Question: I have written a relatively simple procedure which is meant to do the following:
- - - - - - 'ThisRow''LastRow'
My code does not produce an error message, but it does not return the desired results either: Cell C27 should have a value of 2, but it returns 1 and all cells below in the same column are blank. This seems strange since in the Immediate Window they all get a value of 1 (which is still not correct, but different to what it prints to the spreadsheet).
I have tried for a while to fix it but I am at a loss as to where the error may be. I appreciate your help a lot! Code below:
'''
Sub DataSort()
Dim i As Object, ThisRow As Integer , LastRow As Integer
Range("C26").Value = 1
Range("C27").Activate
ThisRow = ActiveCell.Offset(0, -1).Value
LastRow = ActiveCell.Offset(-1, -1).Value
For Each i In Range("ProcessID")
If ThisRow = 0 Then
Exit Sub
ElseIf ThisRow > LastRow Then
ActiveCell.Value = ActiveCell.Offset(0, -1).Value + 1
Else
ActiveCell.Value = 1
End If
Debug.Print ActiveCell.Value
Next i
End Sub
'''
Here is a screenshot of the spreadsheet; hopefully that helps:

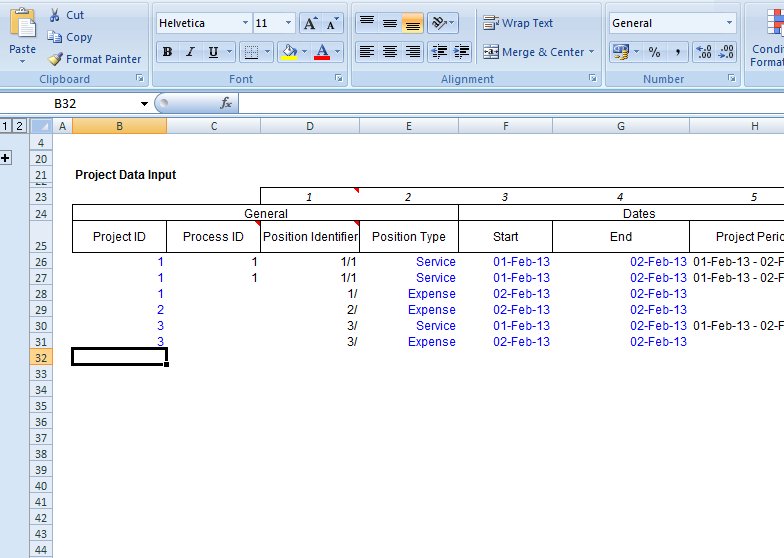
Answer: You are looping on the same set of cells because you never change the active cell in your loop. You also need to recalculate the values of ThisRow and LastRow for every row, so it needs to be included in the loop.
'''
Sub DataSort()
Dim i As Range, ThisRow As Integer , LastRow As Integer
' Set the initial active cell and first process number
Range("C26").Value = 1
Range("C27").Activate
' Loop through each cell in the Process column
For Each i In Range("ProcessID")
' Load the value of this row and the last row
ThisRow = ActiveCell.Offset(0, -1).Value
LastRow = ActiveCell.Offset(-1, -1).Value
' Check if we are at the change of a project - update process number
If ThisRow = 0 Then
Exit Sub
ElseIf ThisRow > LastRow Then
ActiveCell.Value = 1
Else
ActiveCell.Value = ActiveCell.Offset(0, -1).Value + 1
End If
' Move the active cell down one row
ActiveCell.Offset(1,0).Activate
Next i
End Sub
'''
Note: I haven't tested this code.
However your code doesn't go near the 'i' variable. Using that, we don't need to use 'ActiveCell'
'''
Sub DataSort()
Dim i As Range, ThisRow As Integer , LastRow As Variant
' Loop through each cell in the Process column
For Each i In Range("ProcessID")
' Load the value of this row and the last row
ThisRow = i.Offset(0, -1).Value
LastRow = i.Offset(-1, -1).Value
' Check if we are at the change of a project - update process number
If ThisRow = 0 Then
Exit Sub
' First Row of Data
ElseIf LastRow = "Project ID" Then
i.Value = 1
'Change of Project - reset Process ID
ElseIf ThisRow > LastRow Then
i.Value = 1
'Same Project so increase the Process ID
Else
i.Value = i.Offset(-1, 0).Value + 1
End If
' Move the active cell down one row
Next i
End Sub
'''
I think you may have had your logic swapped around as well when checking if ThisRow is greater than Last row - that should mean there is a change of project so reset the Process ID number.